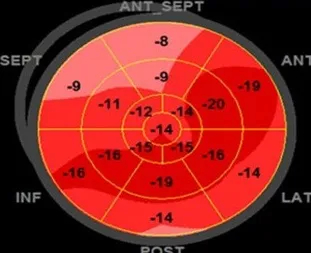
reduced left ventricular longitudinal strain (LV GLS -14.1%) with marked alteration in the anteroseptal segments.
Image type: chart (chart)